Question: What language is the text in?
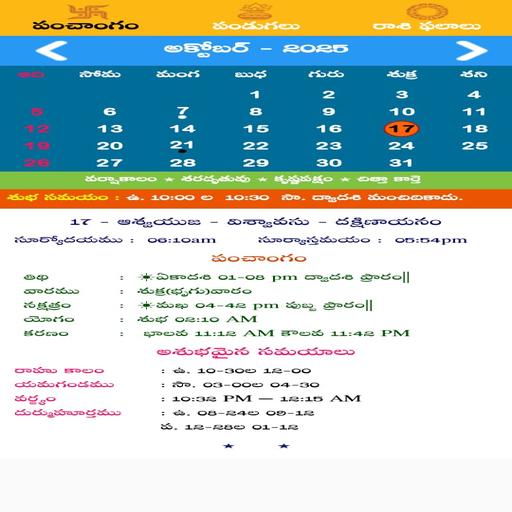
Answer: Telugu language